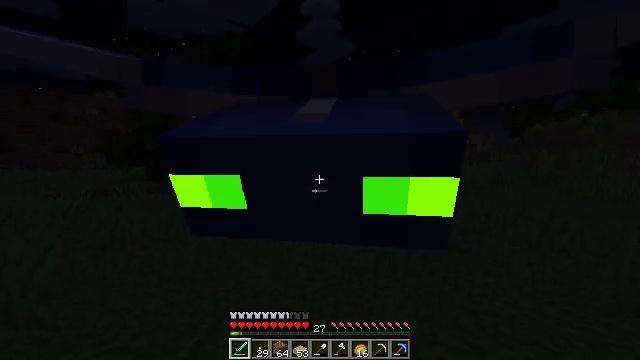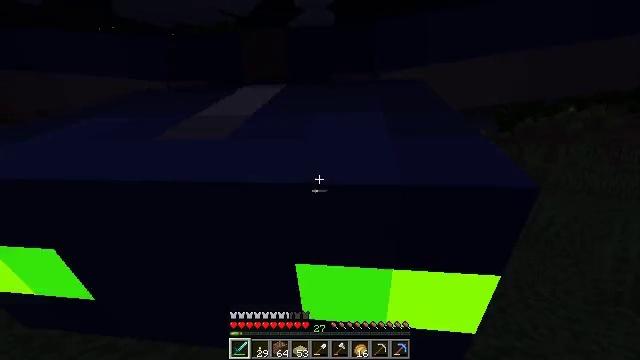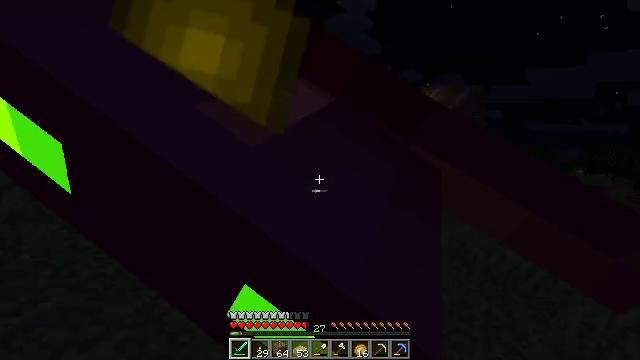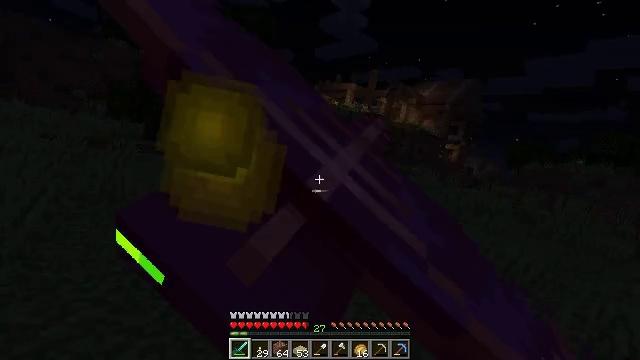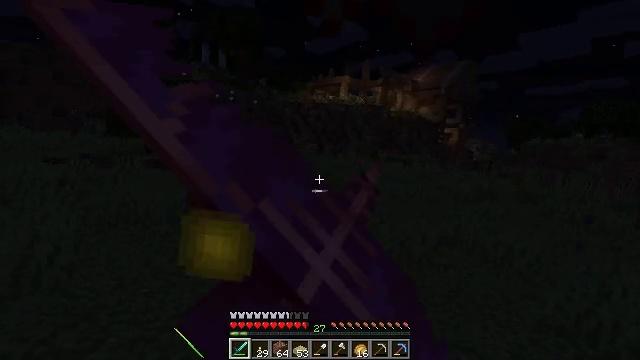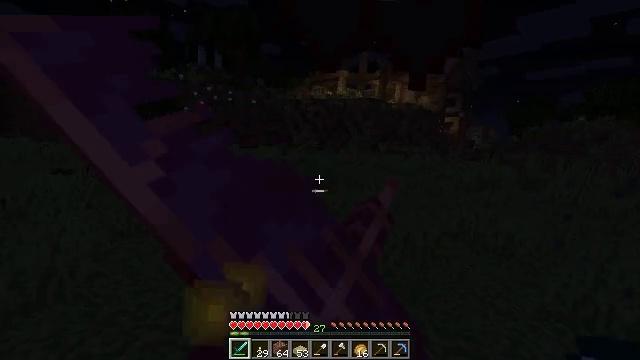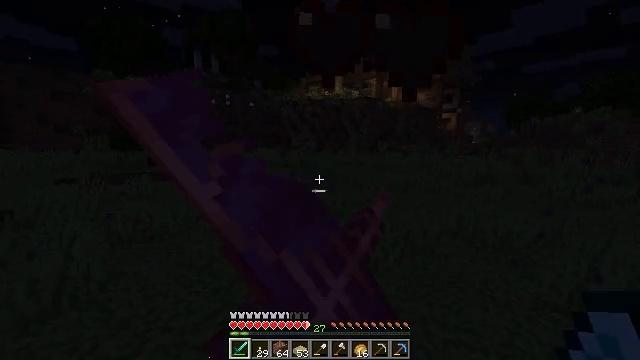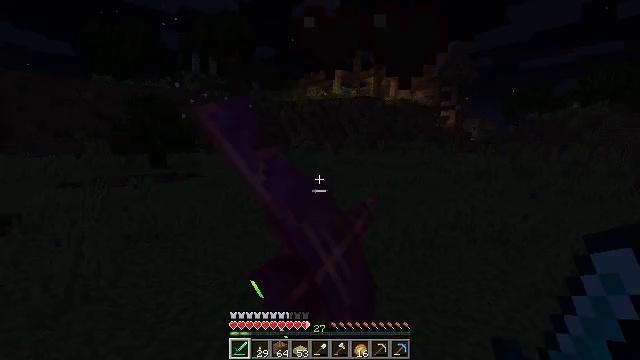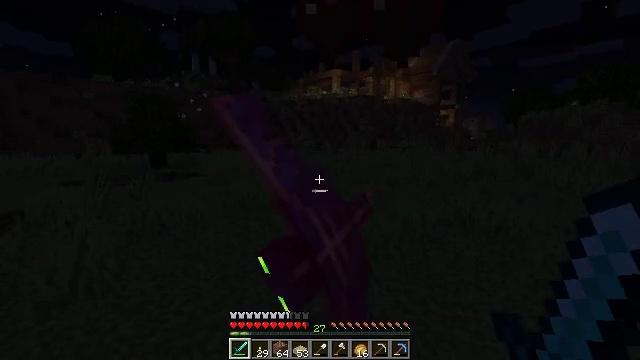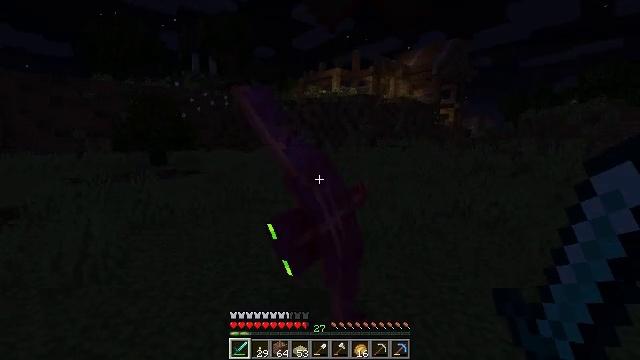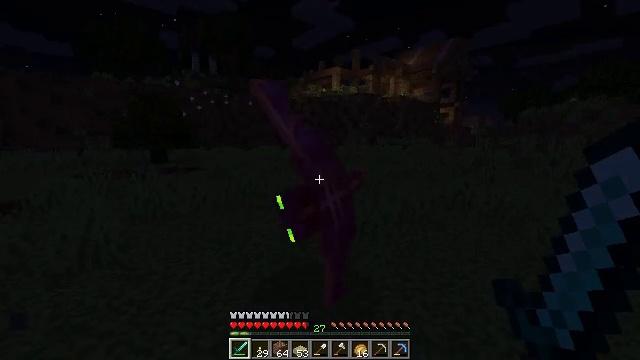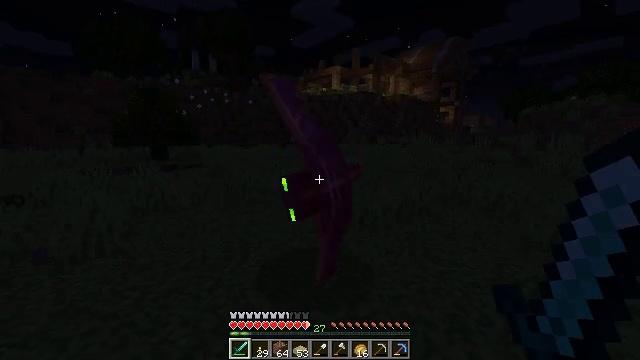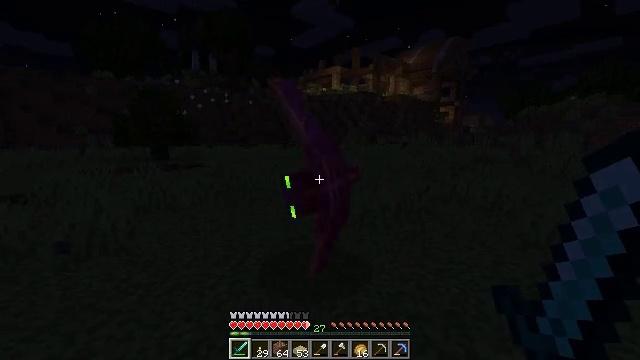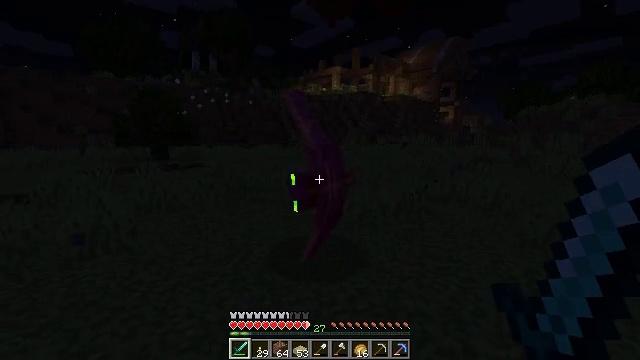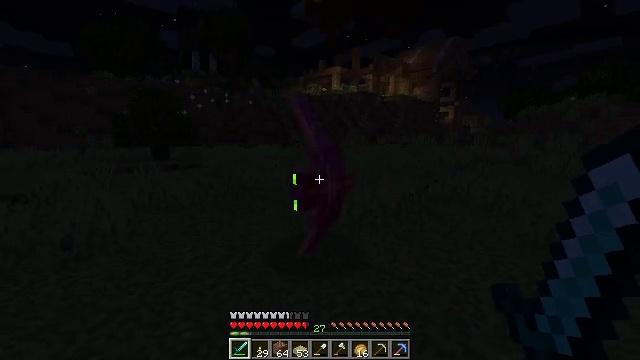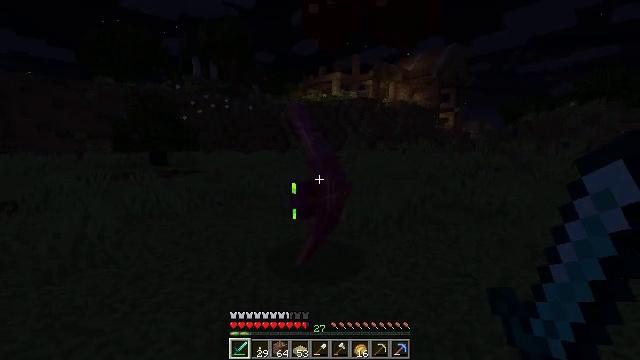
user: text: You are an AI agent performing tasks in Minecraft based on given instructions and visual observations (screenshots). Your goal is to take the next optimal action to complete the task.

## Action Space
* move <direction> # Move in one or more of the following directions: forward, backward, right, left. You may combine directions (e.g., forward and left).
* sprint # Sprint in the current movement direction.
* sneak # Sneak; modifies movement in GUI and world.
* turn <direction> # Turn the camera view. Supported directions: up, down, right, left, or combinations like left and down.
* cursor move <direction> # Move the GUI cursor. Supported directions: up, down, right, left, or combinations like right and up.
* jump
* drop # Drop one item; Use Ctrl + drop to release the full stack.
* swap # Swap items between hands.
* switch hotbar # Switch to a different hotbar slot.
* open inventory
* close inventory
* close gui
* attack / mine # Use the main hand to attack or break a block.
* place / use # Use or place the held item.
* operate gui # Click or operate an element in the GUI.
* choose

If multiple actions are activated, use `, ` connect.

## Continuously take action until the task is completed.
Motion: motion action
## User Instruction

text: Hunt a phantom.
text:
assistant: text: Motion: turn right and down
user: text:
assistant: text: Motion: no_op
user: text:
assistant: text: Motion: no_op
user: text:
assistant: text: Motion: turn down
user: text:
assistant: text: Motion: turn down
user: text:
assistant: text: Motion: no_op
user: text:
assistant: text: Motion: no_op
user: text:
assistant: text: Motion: no_op
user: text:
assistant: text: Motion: no_op
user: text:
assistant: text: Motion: no_op
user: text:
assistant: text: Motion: no_op
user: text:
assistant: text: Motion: no_op
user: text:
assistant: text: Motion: no_op
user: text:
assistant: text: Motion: move forward
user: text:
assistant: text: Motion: move forward, turn up
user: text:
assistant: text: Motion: move forward, turn up
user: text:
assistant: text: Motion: move forward, turn up
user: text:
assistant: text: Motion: move forward, turn up
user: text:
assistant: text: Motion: move forward, turn left
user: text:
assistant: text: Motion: move forward
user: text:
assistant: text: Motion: move forward
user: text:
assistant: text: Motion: move forward
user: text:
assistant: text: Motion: move forward
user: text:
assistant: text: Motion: move forward
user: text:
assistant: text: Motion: move forward, turn right and up
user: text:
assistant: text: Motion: move forward, turn right and up
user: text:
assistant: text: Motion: move forward, turn right and up
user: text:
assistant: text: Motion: move forward, turn up
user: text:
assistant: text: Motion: move forward
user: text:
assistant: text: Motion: move forward